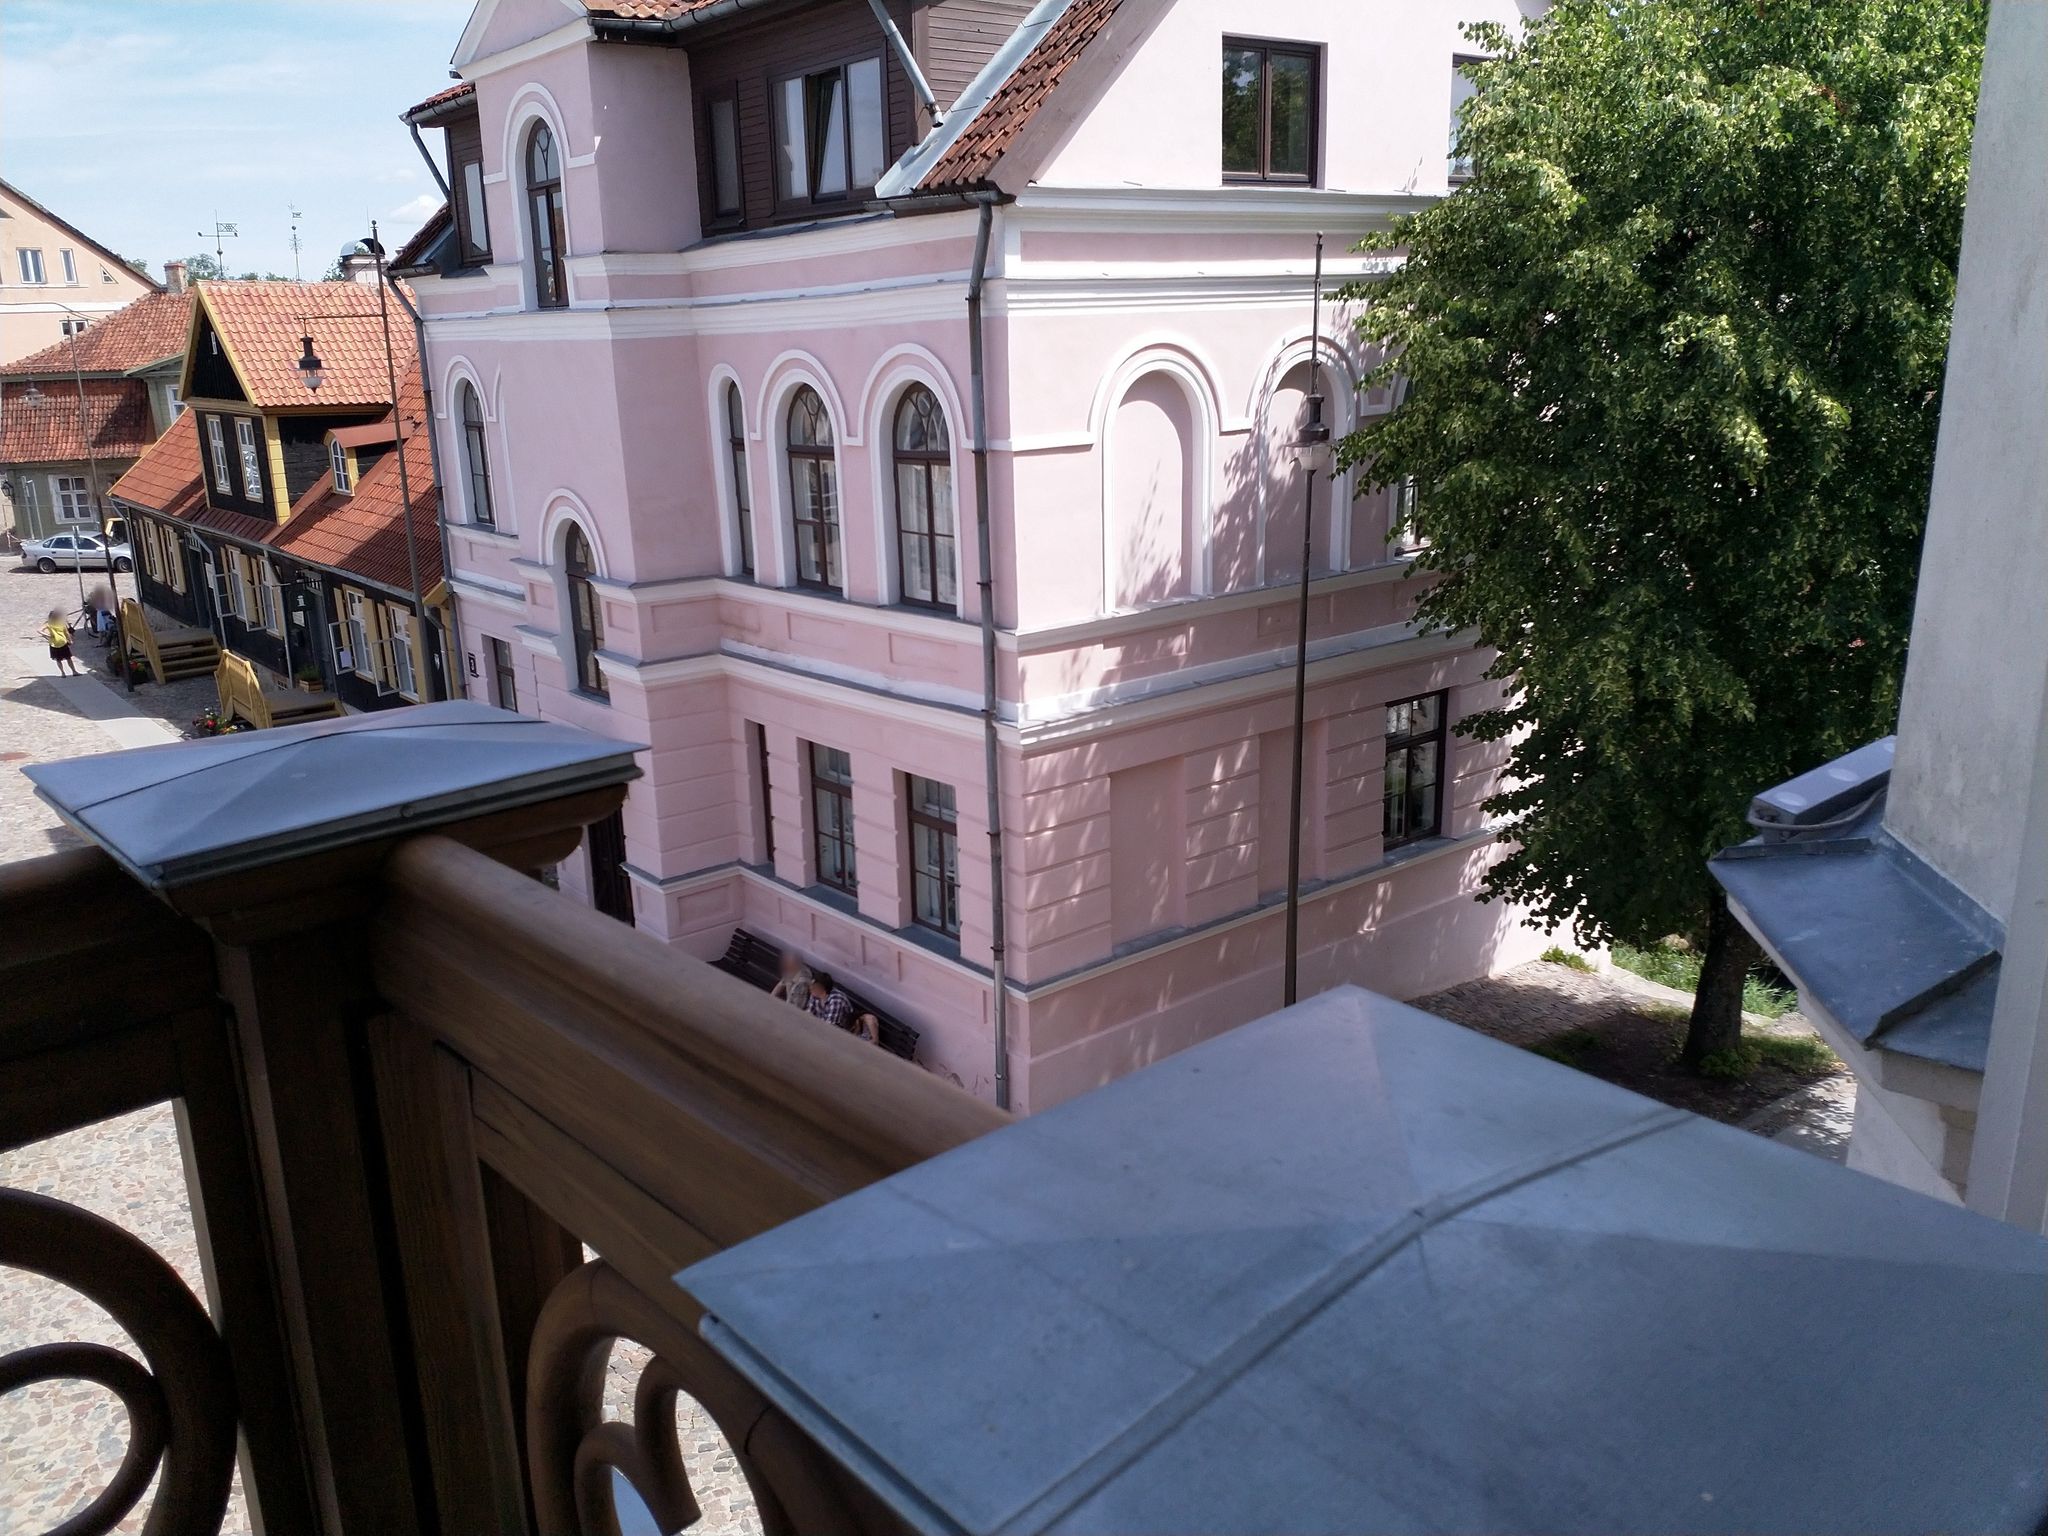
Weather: clear
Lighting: day
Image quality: good
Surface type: walking surface
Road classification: footway
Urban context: rural cluster
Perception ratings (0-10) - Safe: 1.55, Lively: 7.59, Beautiful: 3.52, Boring: 7.62, Depressing: 2.79, Wealthy: 7.64